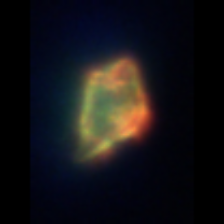
Taxon: Akashiwo
Group: Dinoflagellates